Question: I have the following text :
'''
i like kittens dfhgfhfgjhgjgh and dogs
'''
and i would like the regular expression to match to :
'''
kittens dfhgfhfgjhgjgh and
'''
there can be many words until the word dog, so i want to use a regular expression that looks something like this :
'''
string myRegex = kittens[^(dogs)] // match from kittens until you get to the word dogs
'''
But i can't find any way to do it, he stops the matching when he hit's the letter d.

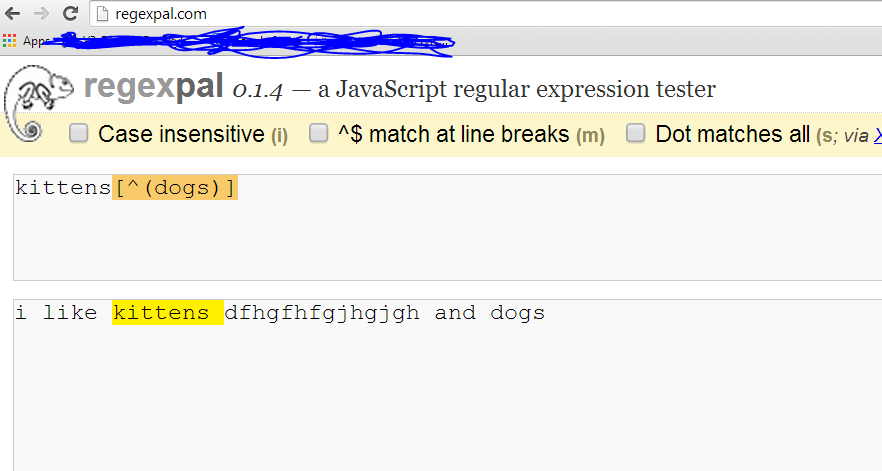
Answer: I think you want a regex more like this:
'''
kittens.*?(?=dogs)
'''
The '.*?' matches 0 or more characters in a non-greedy fashion, and '(?=dogs)' indicates that your match should be followed by the word 'dogs'.
Or if you want to make sure that the characters 'dogs' comprise a word in and of themselves (and are not part of a compound word, for example), consider the following pattern (as Sam points out below):
'''
kittens.*?(?=dogs)
'''
The '' indicates a word boundary.
Your question suggests that there will always be a 'dogs'. But if not, consider using the following regex (which will find matches that follow kittens but that do not contain dogs), as Justin Wood points out:
'''
kittens.*?(?=dogs|$)
'''
The '$' indicates the end of a string.
The output in all cases, then, will be this:
'''
kittens dfhgfhfgjhgjgh and
'''